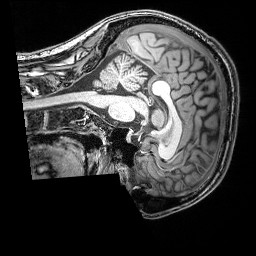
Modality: T1w
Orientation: sagittal
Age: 23
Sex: male
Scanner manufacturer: siemens
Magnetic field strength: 3 T
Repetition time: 2.53 s
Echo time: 0.00388 s